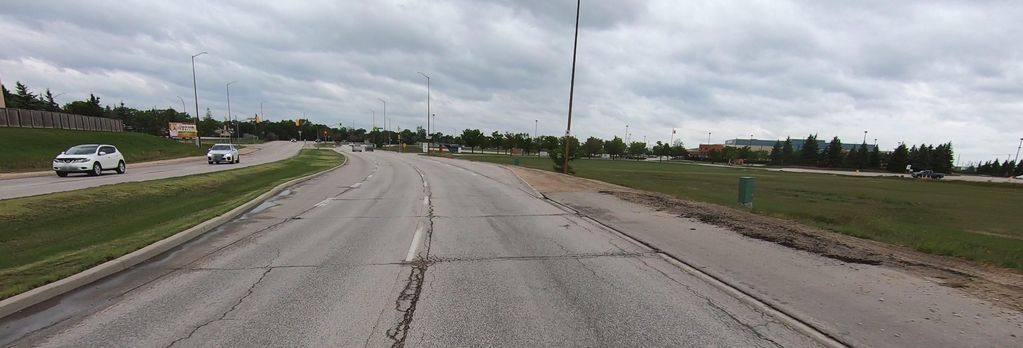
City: winnipeg